Interaction volume radius: 5 \u00c5
Interaction volume height: 10 \u00c5
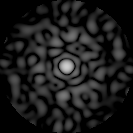
Disorder parameter: 0.8719